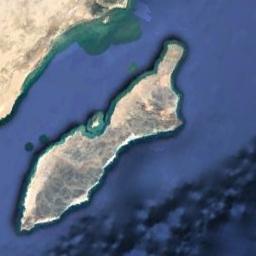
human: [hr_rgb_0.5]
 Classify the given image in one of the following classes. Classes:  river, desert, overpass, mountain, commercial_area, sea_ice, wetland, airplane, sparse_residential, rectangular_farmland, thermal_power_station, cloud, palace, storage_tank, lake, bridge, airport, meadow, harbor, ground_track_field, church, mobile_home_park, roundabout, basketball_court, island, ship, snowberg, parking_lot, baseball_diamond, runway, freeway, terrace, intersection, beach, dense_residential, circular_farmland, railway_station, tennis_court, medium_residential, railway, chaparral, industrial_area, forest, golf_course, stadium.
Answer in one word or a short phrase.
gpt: island